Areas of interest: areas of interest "Shopping Mall"
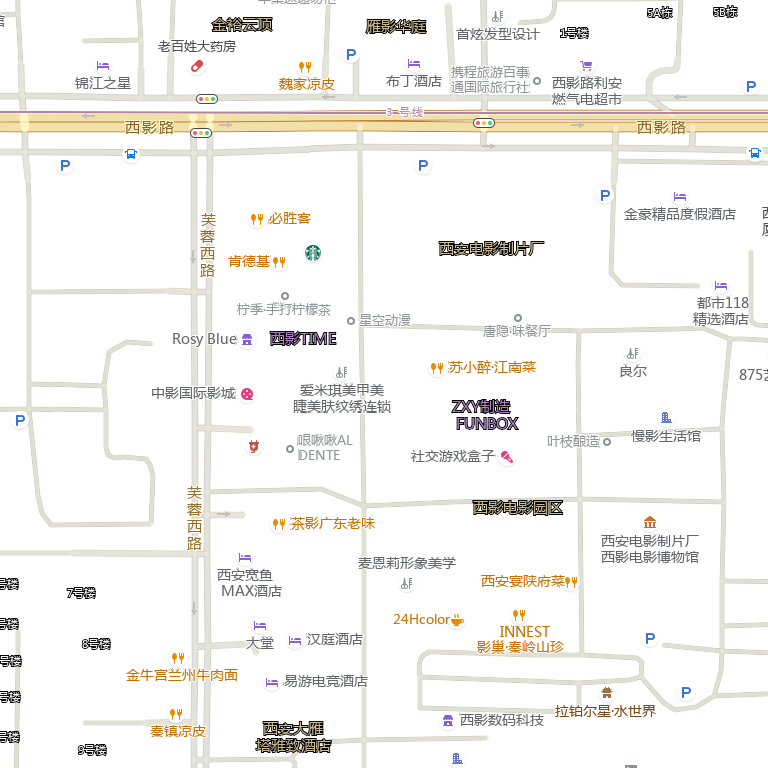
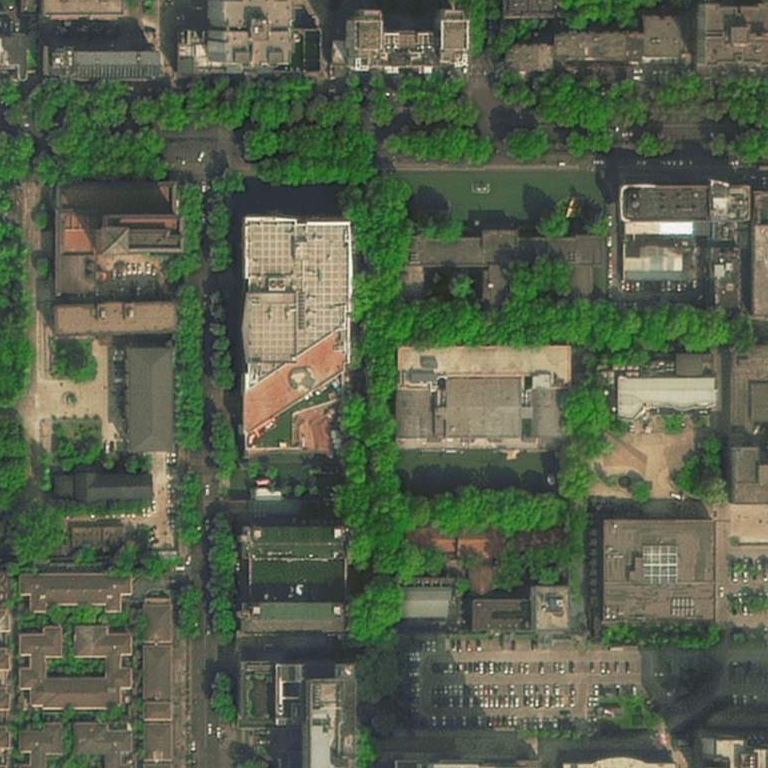